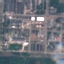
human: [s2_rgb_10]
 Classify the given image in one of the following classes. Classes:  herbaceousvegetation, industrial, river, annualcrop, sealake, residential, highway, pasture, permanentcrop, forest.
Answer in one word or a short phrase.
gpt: Industrial